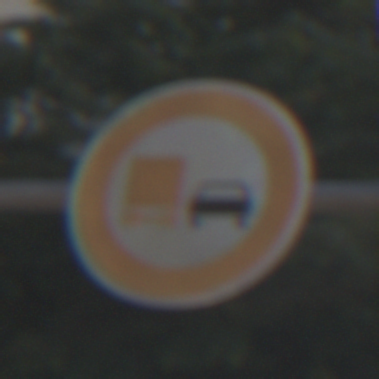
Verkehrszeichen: UeberholverbotKraftfahrzeuge
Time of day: MorningAfternoon
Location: Outdoor (Urban)
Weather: PartlyCloudy
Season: NotSpecified
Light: Natural